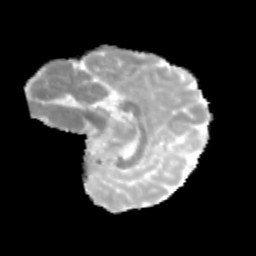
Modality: MD
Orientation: sagittal
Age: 13
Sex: male
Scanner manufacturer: siemens
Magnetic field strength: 3 T
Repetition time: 3.8 s
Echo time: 0.07 s